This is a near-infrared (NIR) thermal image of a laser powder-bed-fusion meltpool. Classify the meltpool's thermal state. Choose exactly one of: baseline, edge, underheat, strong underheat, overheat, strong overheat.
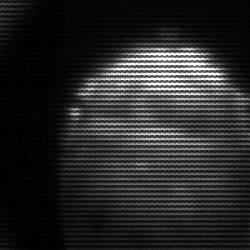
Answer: edge